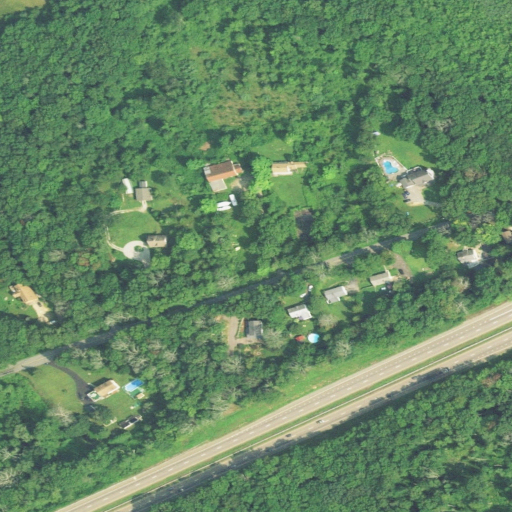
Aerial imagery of mountain in Connecticut named Way Hill containing woody wetlands, deciduous forest, open development, mixed forest, medium intensity development, low intensity development, and pasture